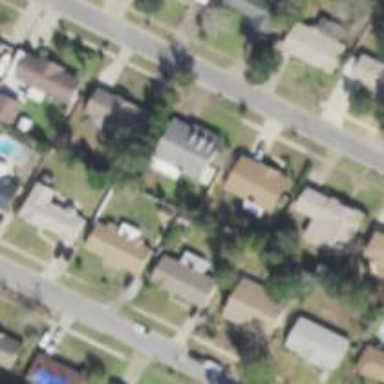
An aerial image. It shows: This residential area consists of single-family homes.